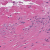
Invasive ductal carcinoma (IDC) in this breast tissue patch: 0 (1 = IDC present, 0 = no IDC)